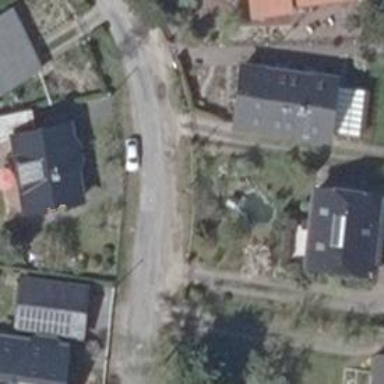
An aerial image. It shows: Smooth asphalt road in residential area.